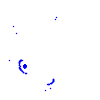
Particle: pion